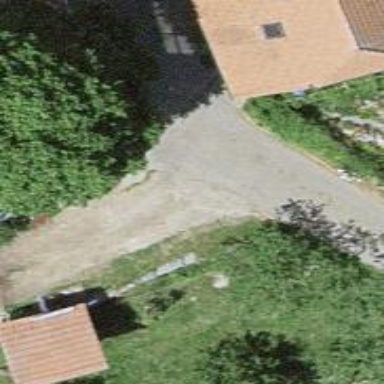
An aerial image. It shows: Paved driveway serving as service road.